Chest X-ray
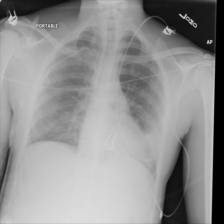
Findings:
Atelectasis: negative
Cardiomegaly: negative
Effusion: negative
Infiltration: negative
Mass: negative
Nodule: negative
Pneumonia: negative
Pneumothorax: negative
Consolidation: negative
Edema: negative
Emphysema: negative
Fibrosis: negative
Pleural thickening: negative
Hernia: negative